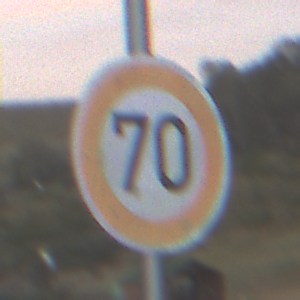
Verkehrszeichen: Geschwindigkeit70
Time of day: SunriseSunset
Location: Outdoor (RoadRail)
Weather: PartlyCloudy
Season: NotSpecified
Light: Natural